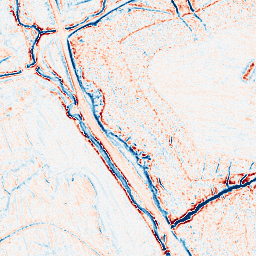
Category: edge_preserving
Decomposition family: anisotropic_diffusion
Decomposition parameters: iterations: 10
kappa: 100
gamma: 0.1
Upsampling method: linear_exact
Upsampling parameters: scale: 4
Upsampling scale: 4